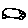
Label: car